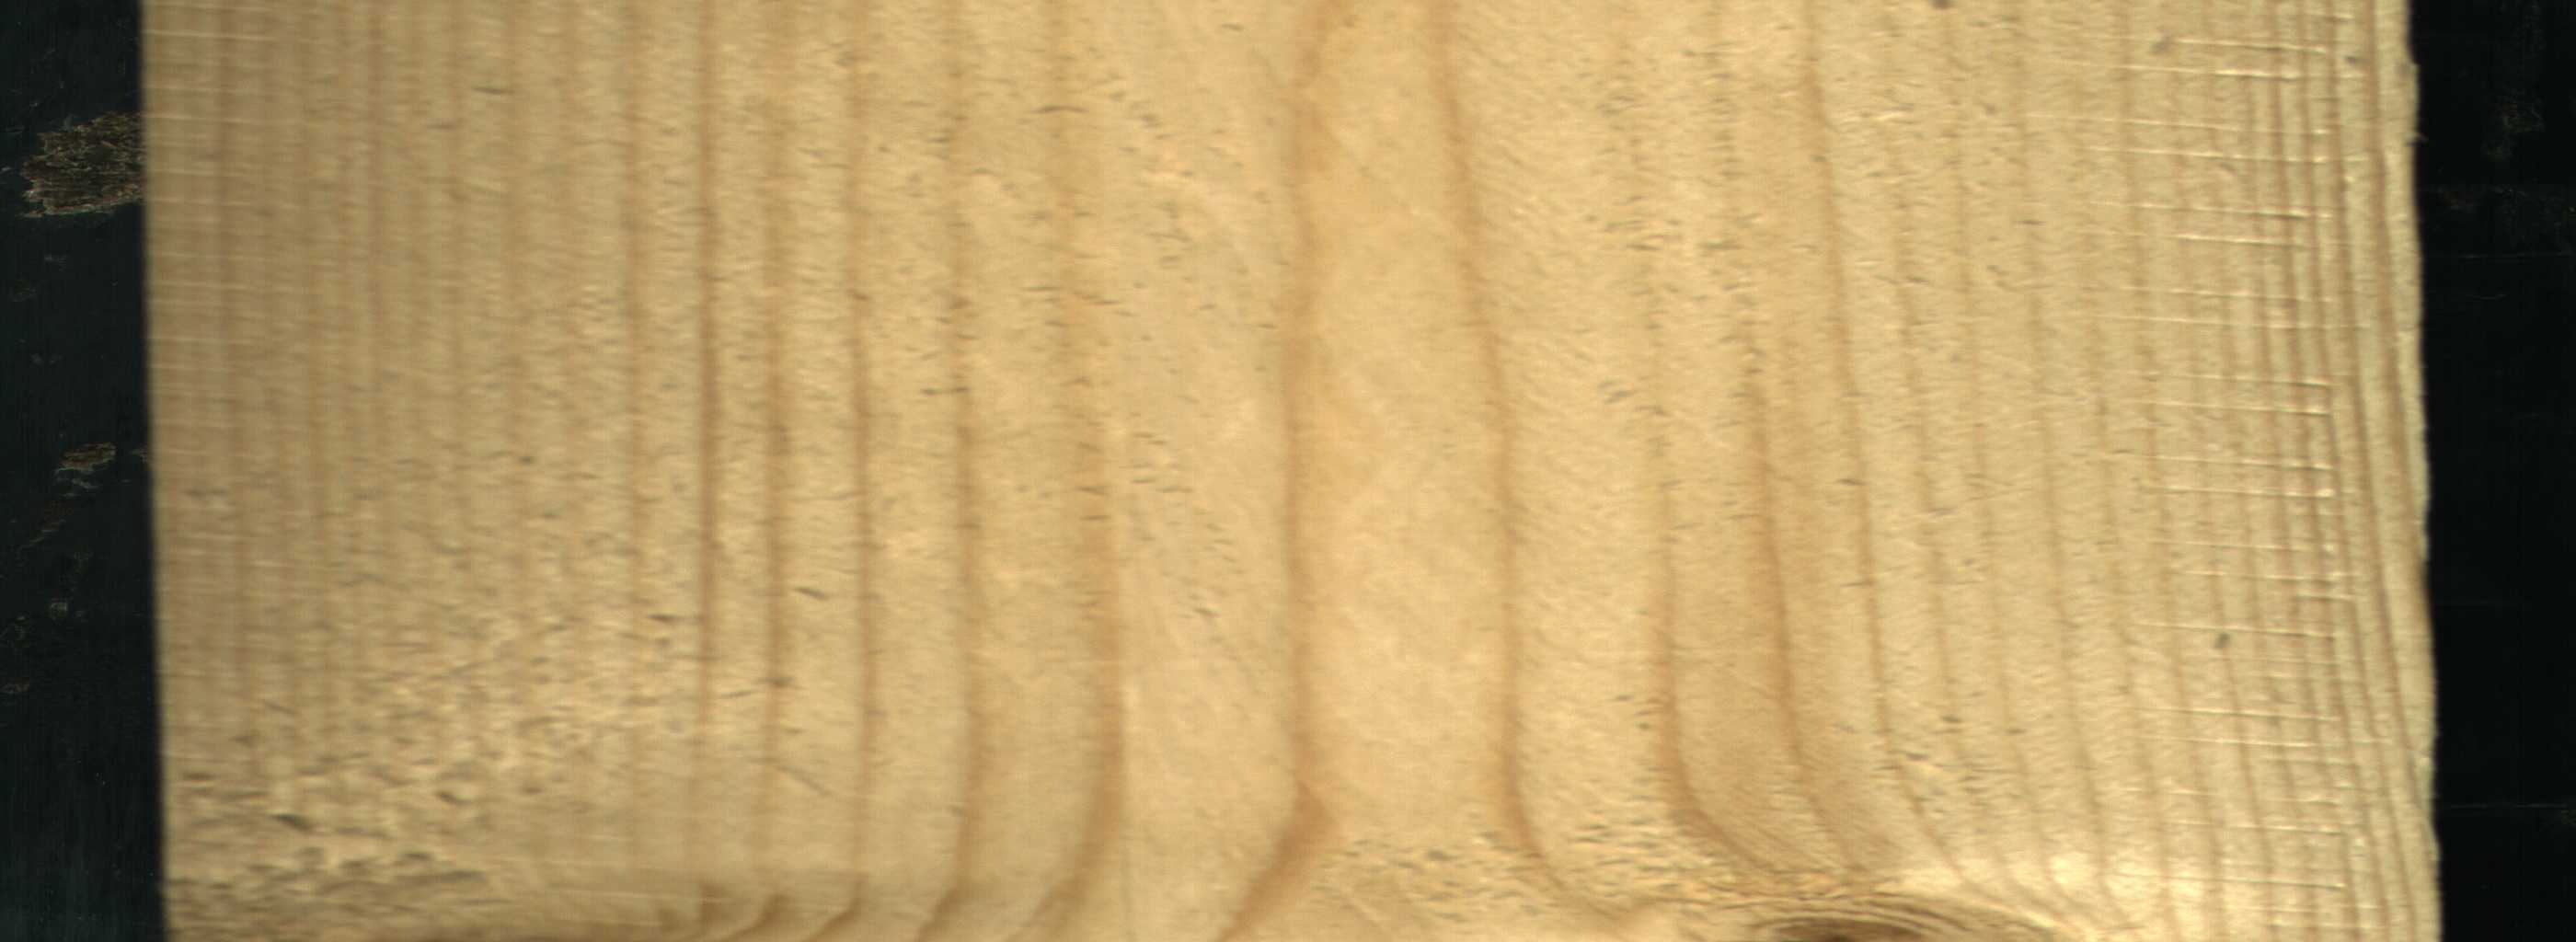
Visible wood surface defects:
Live_Knot
Live_Knot